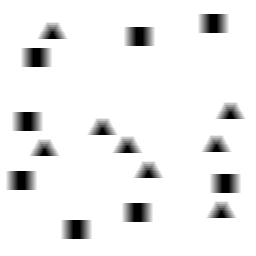
Squares: 8
Triangles: 8
Stars: 0
Total shapes: 16